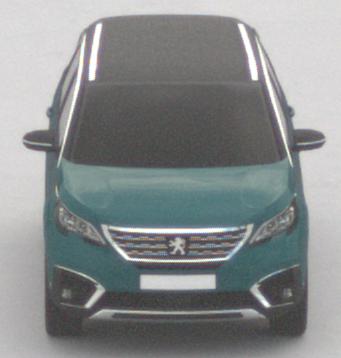
Make: Peugeot
Model: 5008 1.2 PureTech 130 Active
Detailed model: 5008 (II) (03/17 - 09/20)
Model produced from: 2017/03
Model produced until: 2018/07
Doors: 5
Color: blue
Road condition: dry road
Daytime: midday
Contrast: low contrast